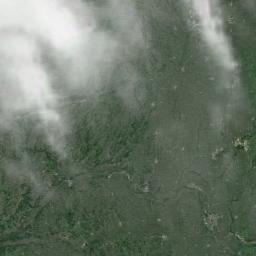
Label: cloud